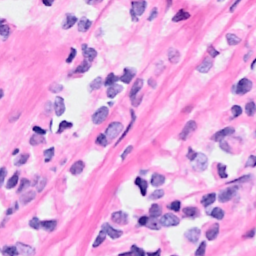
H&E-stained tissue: Breast